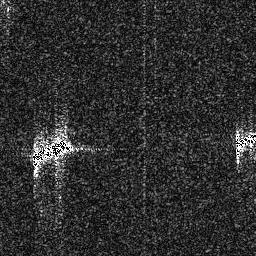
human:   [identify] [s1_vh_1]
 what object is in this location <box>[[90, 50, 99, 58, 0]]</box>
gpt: <ref>1 small ship at the right</ref>

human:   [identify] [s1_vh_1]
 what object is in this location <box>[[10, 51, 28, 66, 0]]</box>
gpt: <ref>1 medium ship at the left</ref>